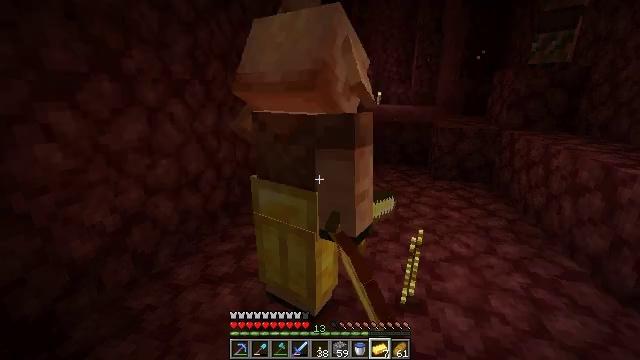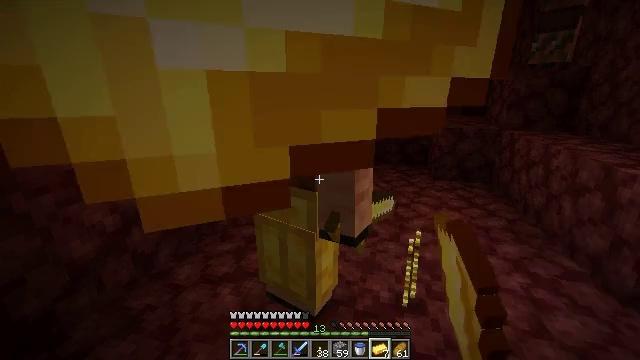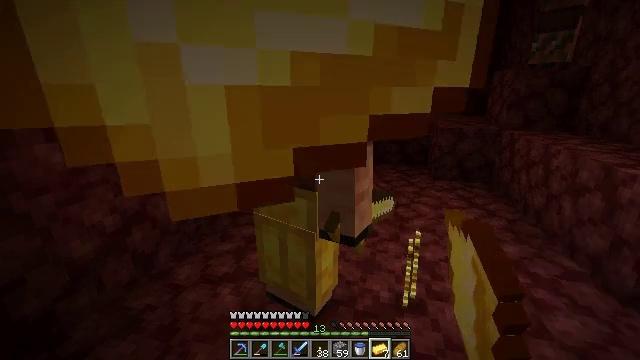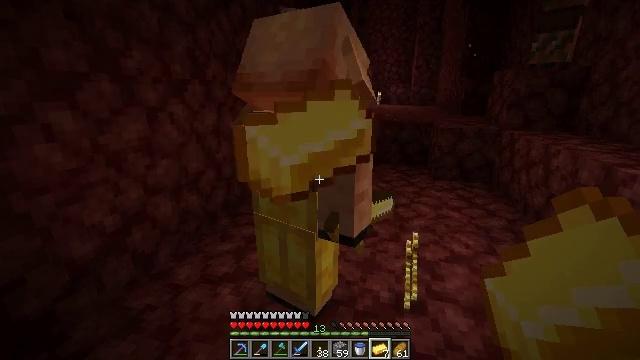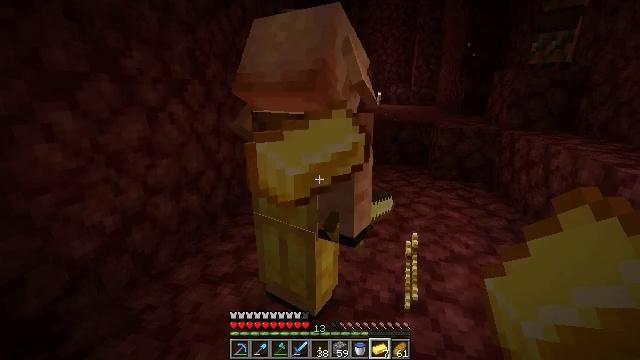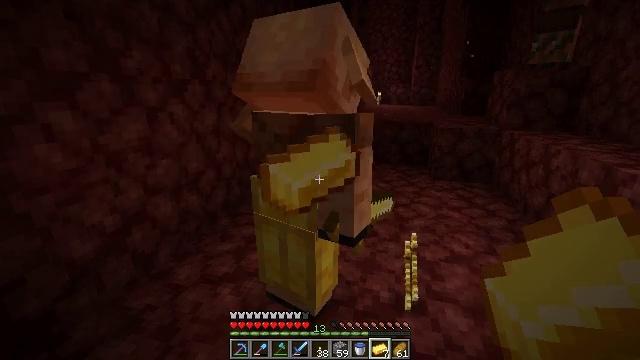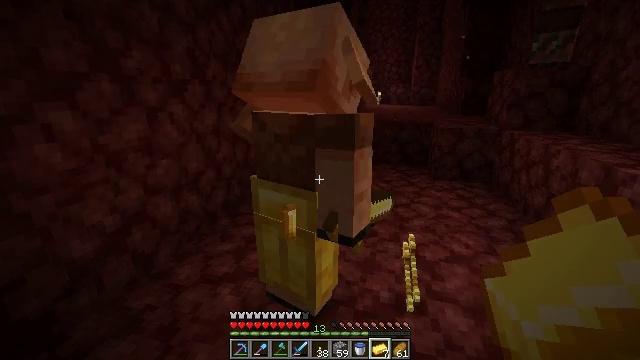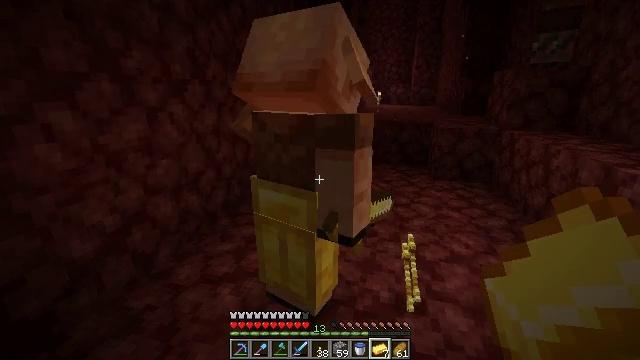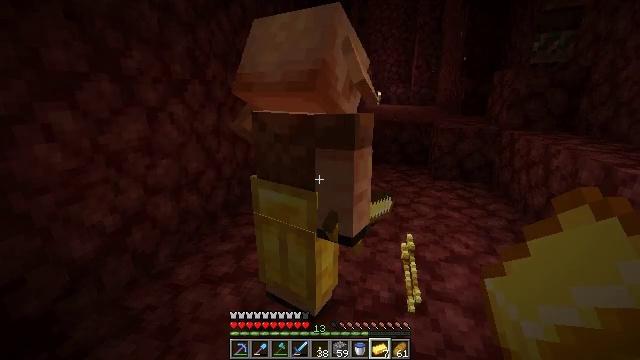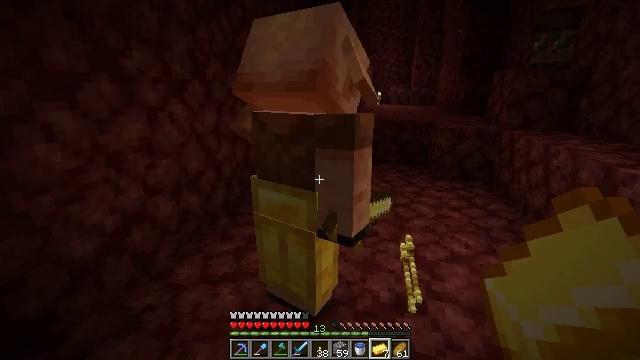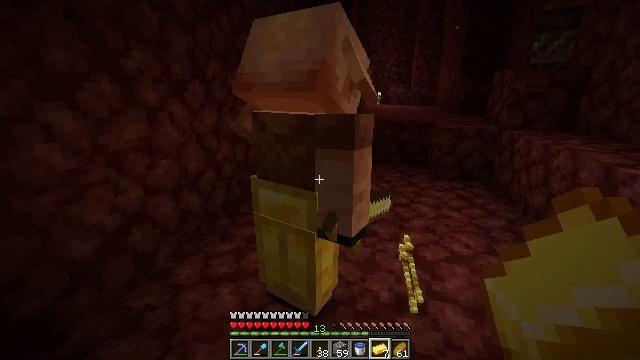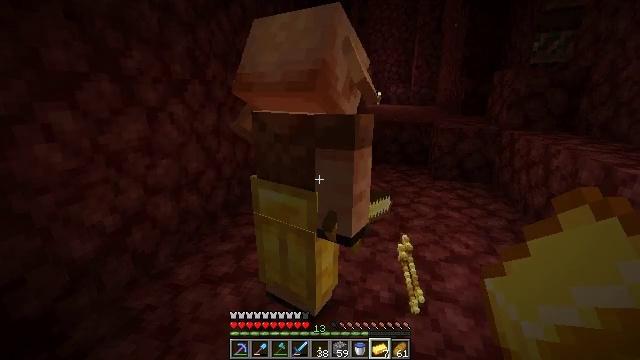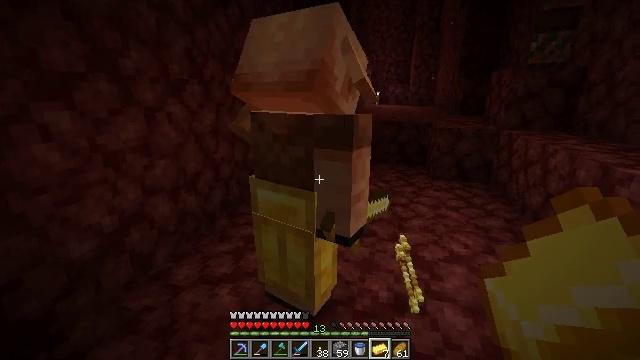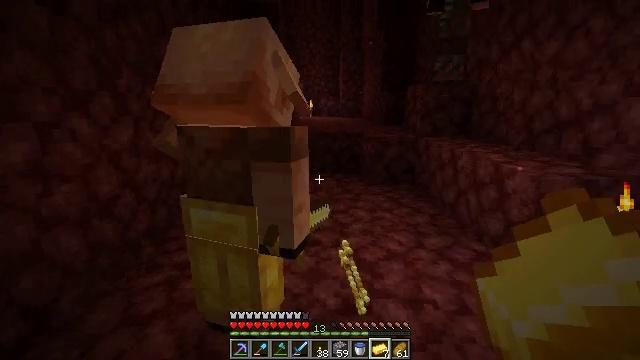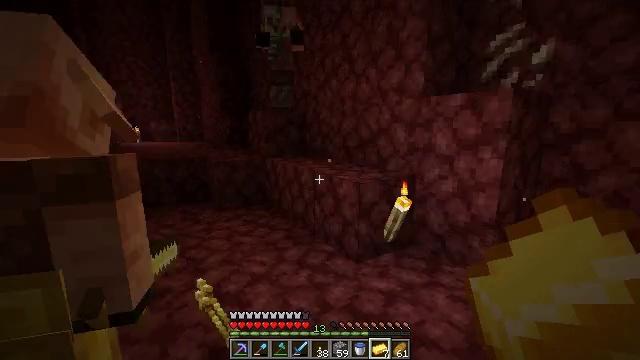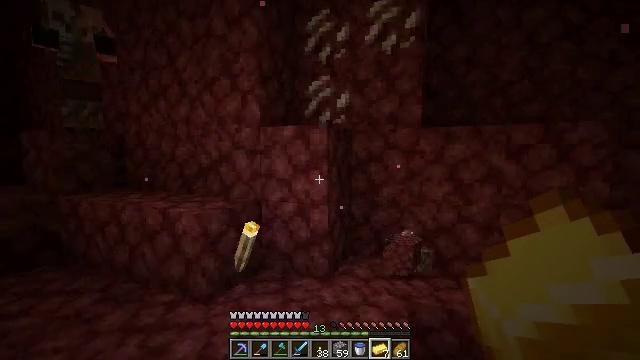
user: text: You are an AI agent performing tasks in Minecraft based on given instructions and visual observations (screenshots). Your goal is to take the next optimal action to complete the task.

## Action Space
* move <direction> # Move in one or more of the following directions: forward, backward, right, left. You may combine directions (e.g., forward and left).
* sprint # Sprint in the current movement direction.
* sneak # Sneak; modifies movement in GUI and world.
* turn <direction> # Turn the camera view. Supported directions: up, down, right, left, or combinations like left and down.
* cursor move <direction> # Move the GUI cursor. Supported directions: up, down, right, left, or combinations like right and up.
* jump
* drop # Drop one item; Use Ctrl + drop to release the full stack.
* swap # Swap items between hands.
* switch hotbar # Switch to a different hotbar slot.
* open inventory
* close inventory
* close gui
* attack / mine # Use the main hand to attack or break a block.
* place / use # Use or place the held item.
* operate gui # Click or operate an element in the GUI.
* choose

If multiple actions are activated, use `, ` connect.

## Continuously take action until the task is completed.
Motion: motion action
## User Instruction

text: Remove a soul soil from the inventory.
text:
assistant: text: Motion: no_op
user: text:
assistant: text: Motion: no_op
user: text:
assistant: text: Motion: no_op
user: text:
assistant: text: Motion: no_op
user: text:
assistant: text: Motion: no_op
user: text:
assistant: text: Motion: no_op
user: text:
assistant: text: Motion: no_op
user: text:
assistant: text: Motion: no_op
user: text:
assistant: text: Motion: no_op
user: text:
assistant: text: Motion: no_op
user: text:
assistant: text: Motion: no_op
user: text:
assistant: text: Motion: no_op
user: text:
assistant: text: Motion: turn right and up
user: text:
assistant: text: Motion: turn right and up
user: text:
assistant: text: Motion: turn right and up
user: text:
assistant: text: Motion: turn right and up
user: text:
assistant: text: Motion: turn right
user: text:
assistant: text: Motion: no_op
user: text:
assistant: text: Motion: no_op
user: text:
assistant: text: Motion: no_op
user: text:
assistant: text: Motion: no_op
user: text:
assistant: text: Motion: no_op
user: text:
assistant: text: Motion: turn left and up
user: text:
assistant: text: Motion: turn up
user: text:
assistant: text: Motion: turn right and up
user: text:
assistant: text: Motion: turn up
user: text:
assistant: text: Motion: no_op
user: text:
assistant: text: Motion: no_op
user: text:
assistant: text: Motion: open inventory
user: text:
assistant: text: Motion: open inventory